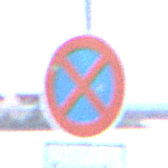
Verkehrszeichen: AbsolutesHalteverbot
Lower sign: ZeitangabenMitBeschraenkungAufWochentage8
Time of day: SunriseSunset
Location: Outdoor (Suburban)
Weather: PartlyCloudy
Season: NotSpecified
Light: Natural